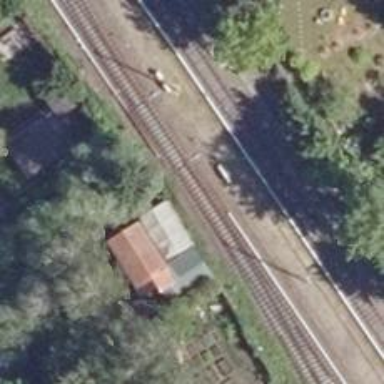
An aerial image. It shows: Light rail railway line with electrified rails.